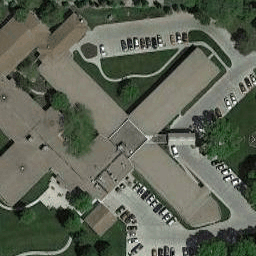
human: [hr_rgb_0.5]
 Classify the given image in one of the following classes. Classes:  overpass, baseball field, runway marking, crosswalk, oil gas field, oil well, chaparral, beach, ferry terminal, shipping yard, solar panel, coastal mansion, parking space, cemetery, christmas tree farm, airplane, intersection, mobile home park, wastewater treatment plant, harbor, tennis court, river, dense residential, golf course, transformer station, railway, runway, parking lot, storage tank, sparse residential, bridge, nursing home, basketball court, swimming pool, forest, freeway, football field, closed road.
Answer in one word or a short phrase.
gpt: nursing home